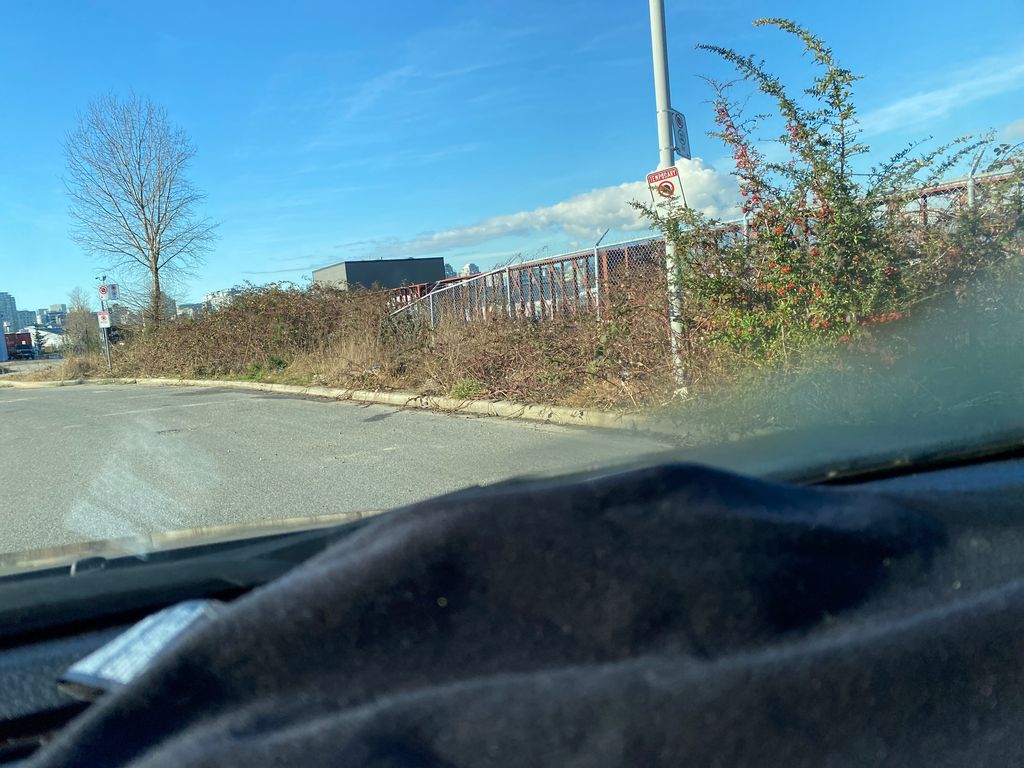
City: vancouver